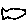
Label: fish